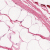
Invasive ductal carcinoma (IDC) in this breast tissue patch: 0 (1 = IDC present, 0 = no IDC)